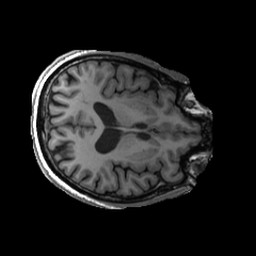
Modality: T1w
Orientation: axial
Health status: ill
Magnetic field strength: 3 T